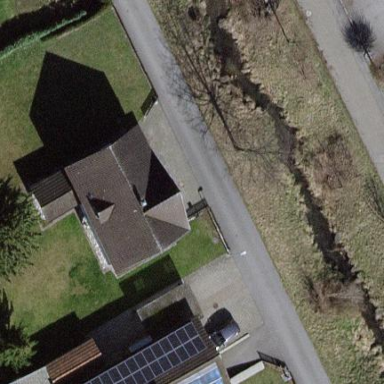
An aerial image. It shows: Detached building.